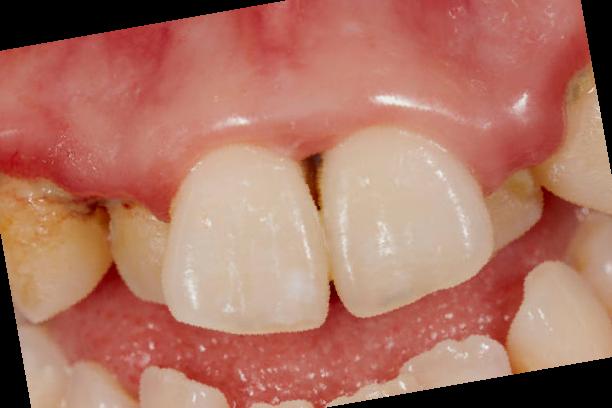
Condition: Gingivitis